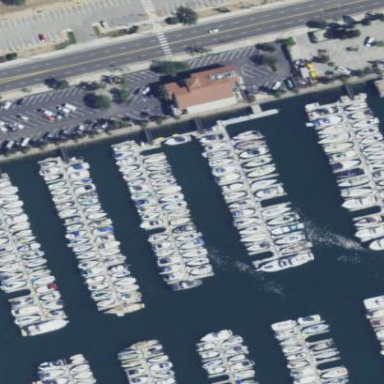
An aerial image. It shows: Marina on leisure land.